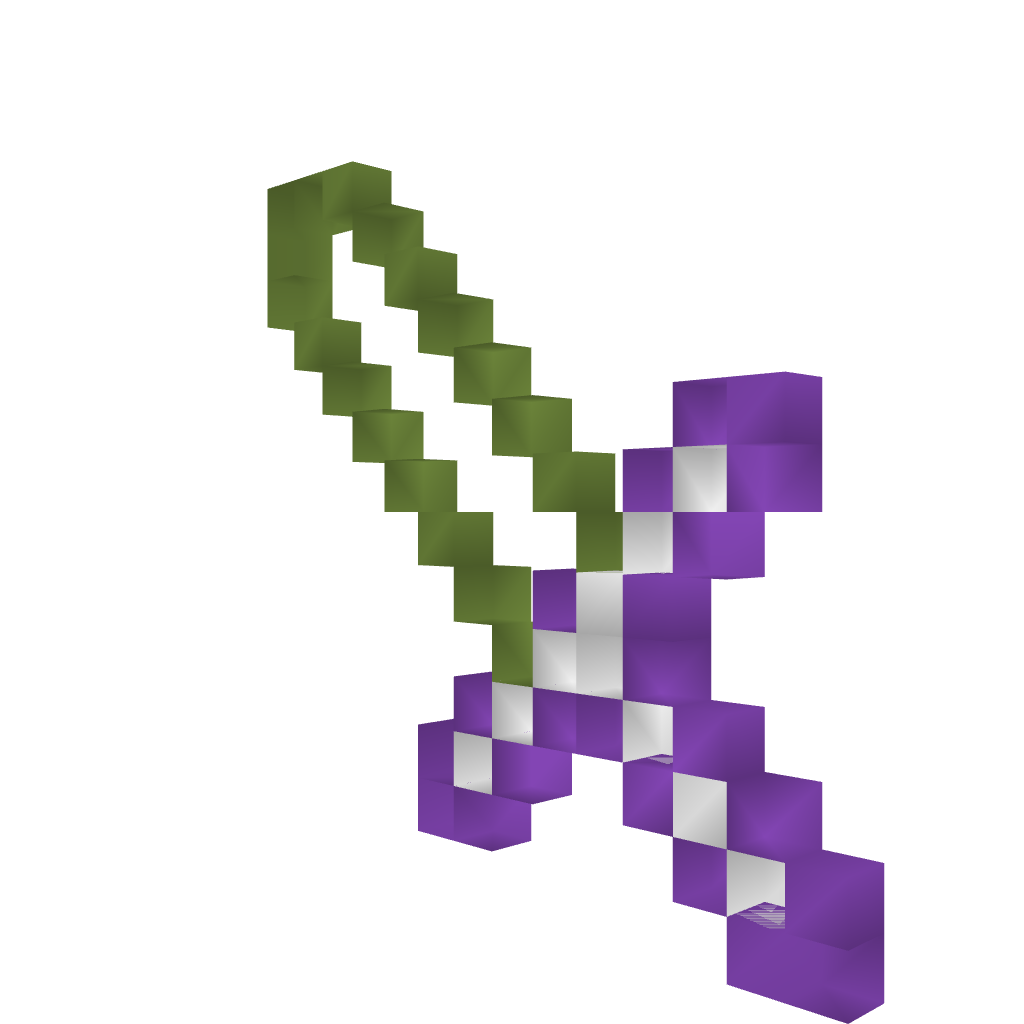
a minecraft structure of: Emerald Sword high quality